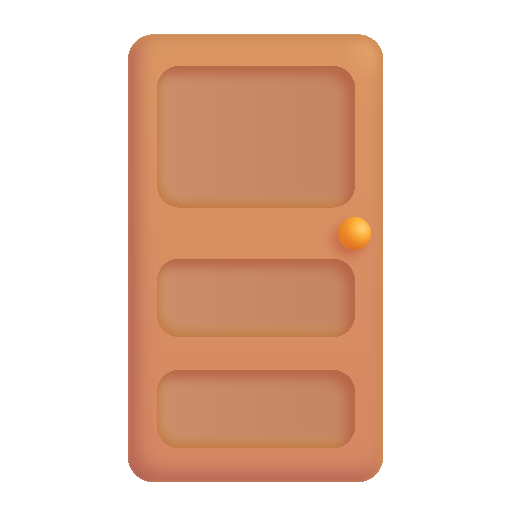
door color